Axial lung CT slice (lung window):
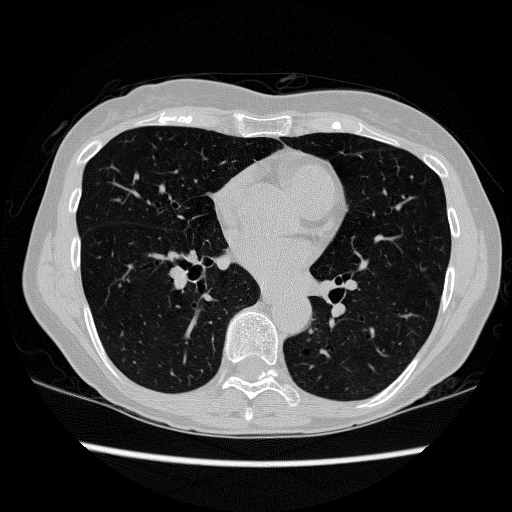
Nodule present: no